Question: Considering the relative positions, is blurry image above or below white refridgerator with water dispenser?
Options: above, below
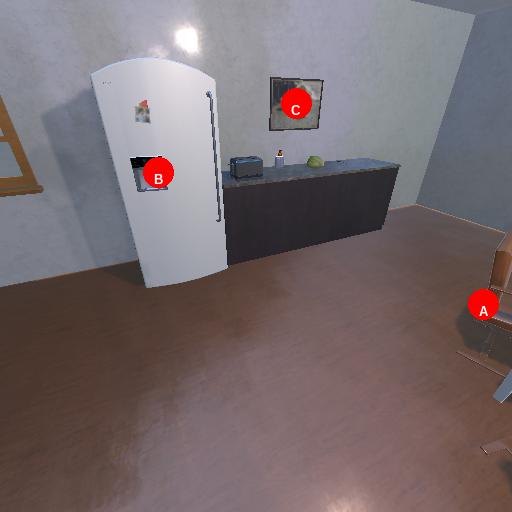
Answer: above